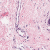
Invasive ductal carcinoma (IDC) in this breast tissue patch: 0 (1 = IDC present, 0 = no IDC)